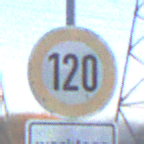
Verkehrszeichen: Geschwindigkeit120
Zusatzzeichen unten: ZeitangabenMitBeschraenkungAufWochentage1
Umgebung: Outdoor, Nature
Tageszeit: Dawn
Wetter: Clear
Licht: Natural
Jahreszeit: NotSpecified
Kontrast: LowContrast